Question: With this code:
'''
library(ggplot2)
p <- ggplot(mtcars, aes(wt, mpg))
p + geom_point()
p + geom_point() + geom_text(aes(wt, mpg, label=row.names(mtcars)))
'''
I obtain this graph:

How can I modify the code above so that it only labels point where 'wt > 4' or 'mpg > 25',
while the rest of the points remain unlabeled.
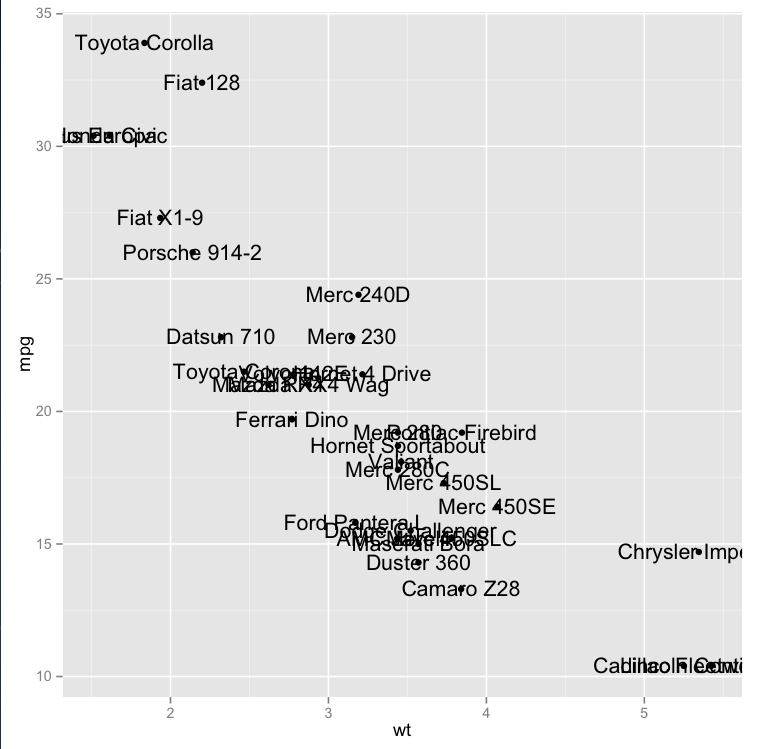
Answer: Supply a 'data' argument to 'geom_text':
'''
library(ggplot2)
mtcars$name <- row.names(mtcars)
p <- ggplot(mtcars, aes(wt, mpg))
p + geom_point()
p + geom_point() +
geom_text(data=subset(mtcars, wt > 4 | mpg > 25),
aes(wt,mpg,label=name))
'''
Resulting plot:

PS: I'm really not a fan of the 'p + geom()' style of constructing ggplots, I'm pretty sure hadley did it in the original ggplot2 book to demonstrate different modifications of the same plot, but people seem to have picked it up and run with it. Here's how I'd do it:
- '+'- 'ggsave()'- 'ggplot'
My version:
'''
ggplot(mtcars, aes(wt, mpg, label=name)) +
geom_point() +
geom_text(data=subset(mtcars, wt > 4 | mpg > 25))
'''